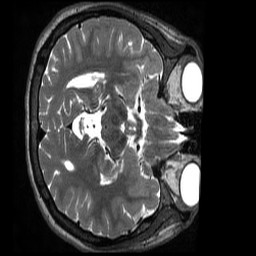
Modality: T2w
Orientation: axial
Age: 22
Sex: female